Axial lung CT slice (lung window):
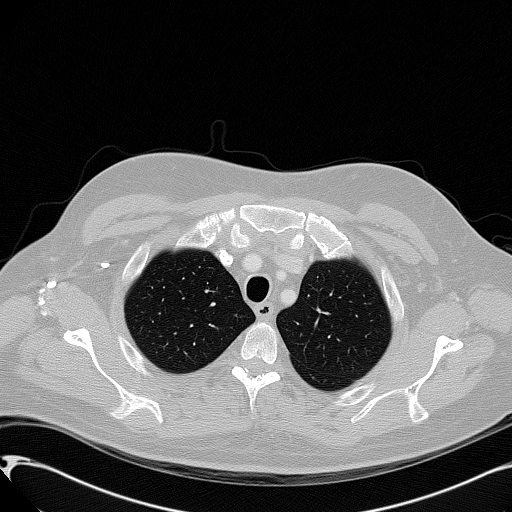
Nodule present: no